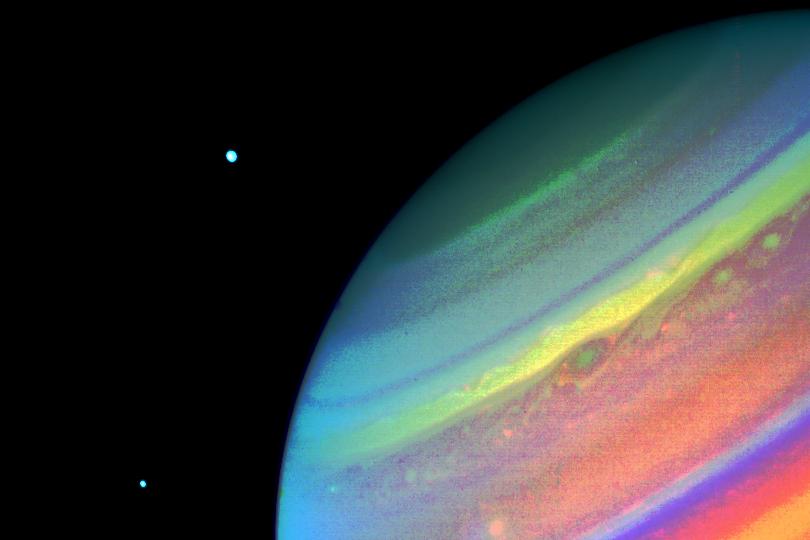
Voyager 2 Image of Saturn Saturn, Voyager